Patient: sex M, age 29
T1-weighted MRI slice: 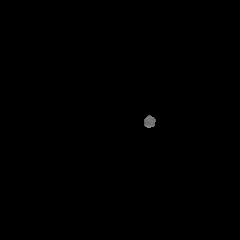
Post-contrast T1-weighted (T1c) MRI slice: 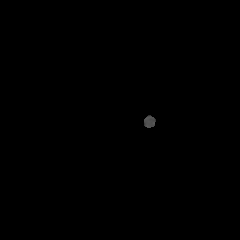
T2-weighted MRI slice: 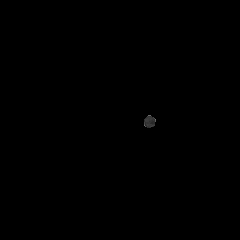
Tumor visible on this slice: no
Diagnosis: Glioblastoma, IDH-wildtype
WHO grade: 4